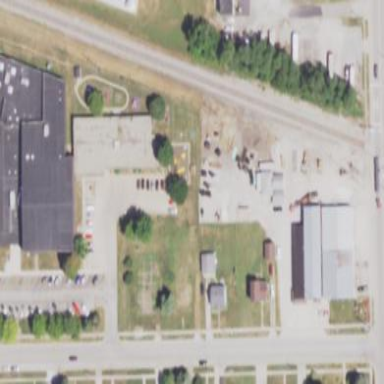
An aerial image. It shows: Paved area designated for car repairs.